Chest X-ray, PA view. Patient: 22 years old, sex F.
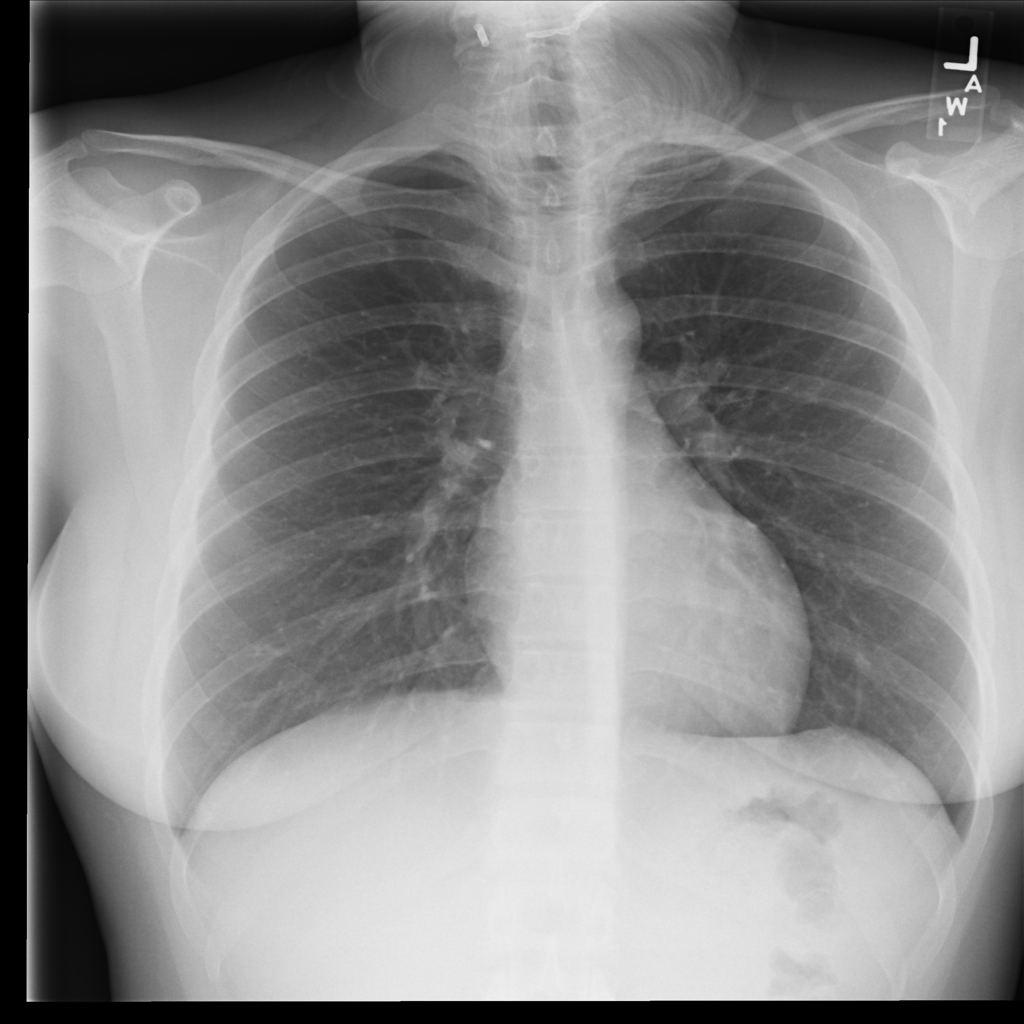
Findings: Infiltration